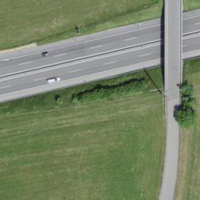
EUNIS habitat code: 57
Species observed at this site:
Milvus milvus
Milvus migrans